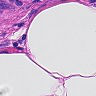
Metastatic tissue present: no